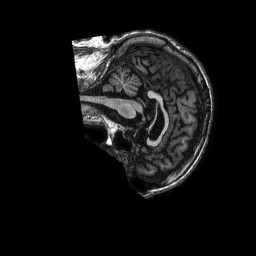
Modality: T1w
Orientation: sagittal
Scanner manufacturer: philips
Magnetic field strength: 1.5 T
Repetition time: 0.00807 s
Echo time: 0.003711 s